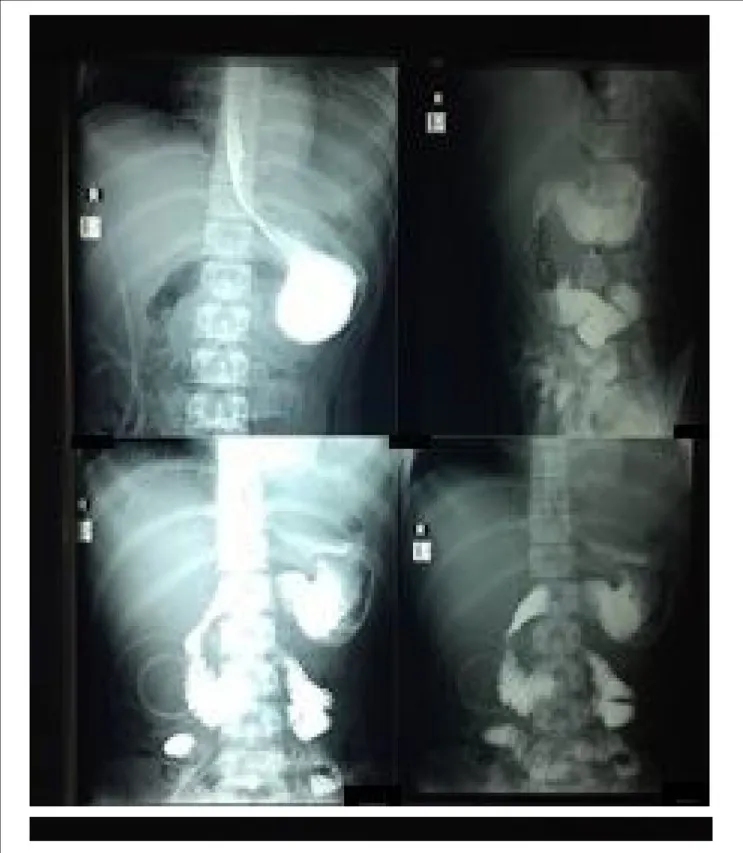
Contrast meal study of stomach and duodenum with fluoroscopy and spot diagnosis on 14th POD.
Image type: radiology (x_ray)